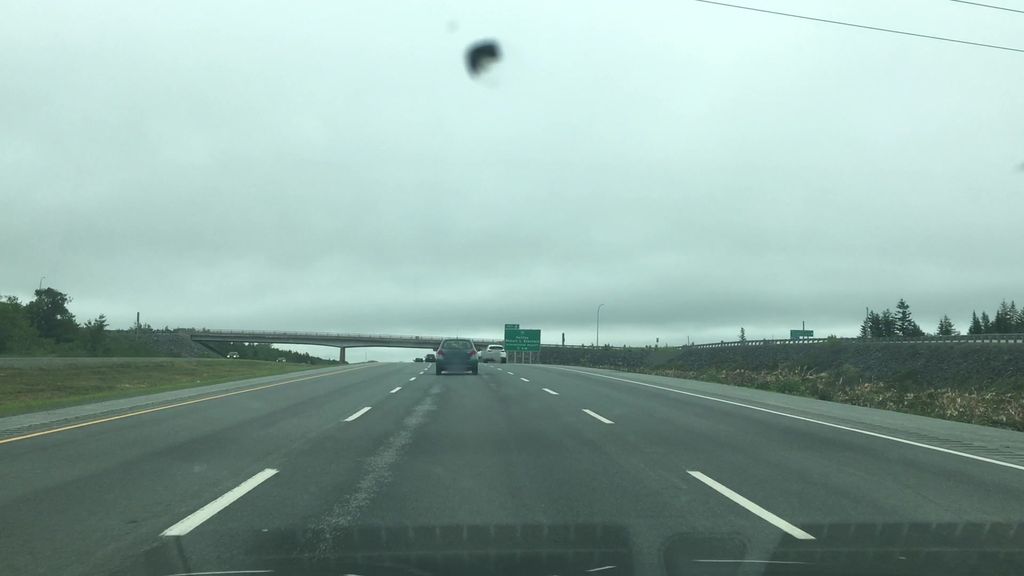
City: halifax